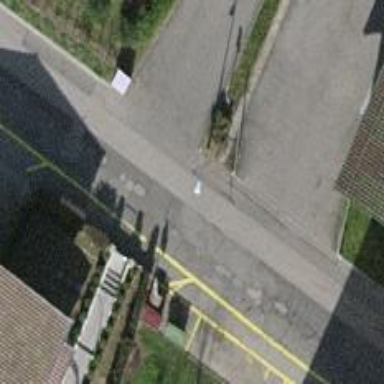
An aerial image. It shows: Smooth asphalt road in residential area.